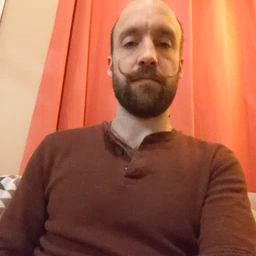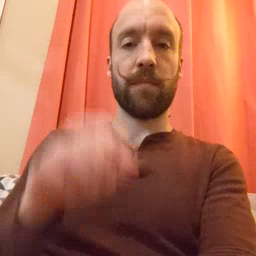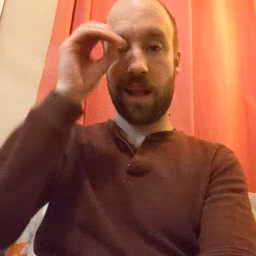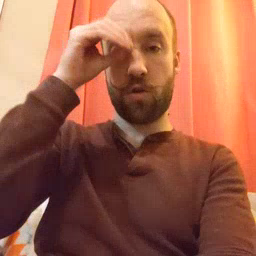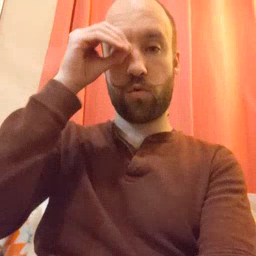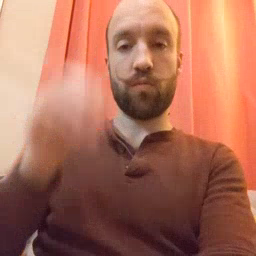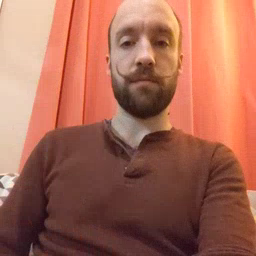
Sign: owl